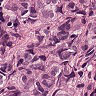
Metastatic tissue present: yes